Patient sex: M
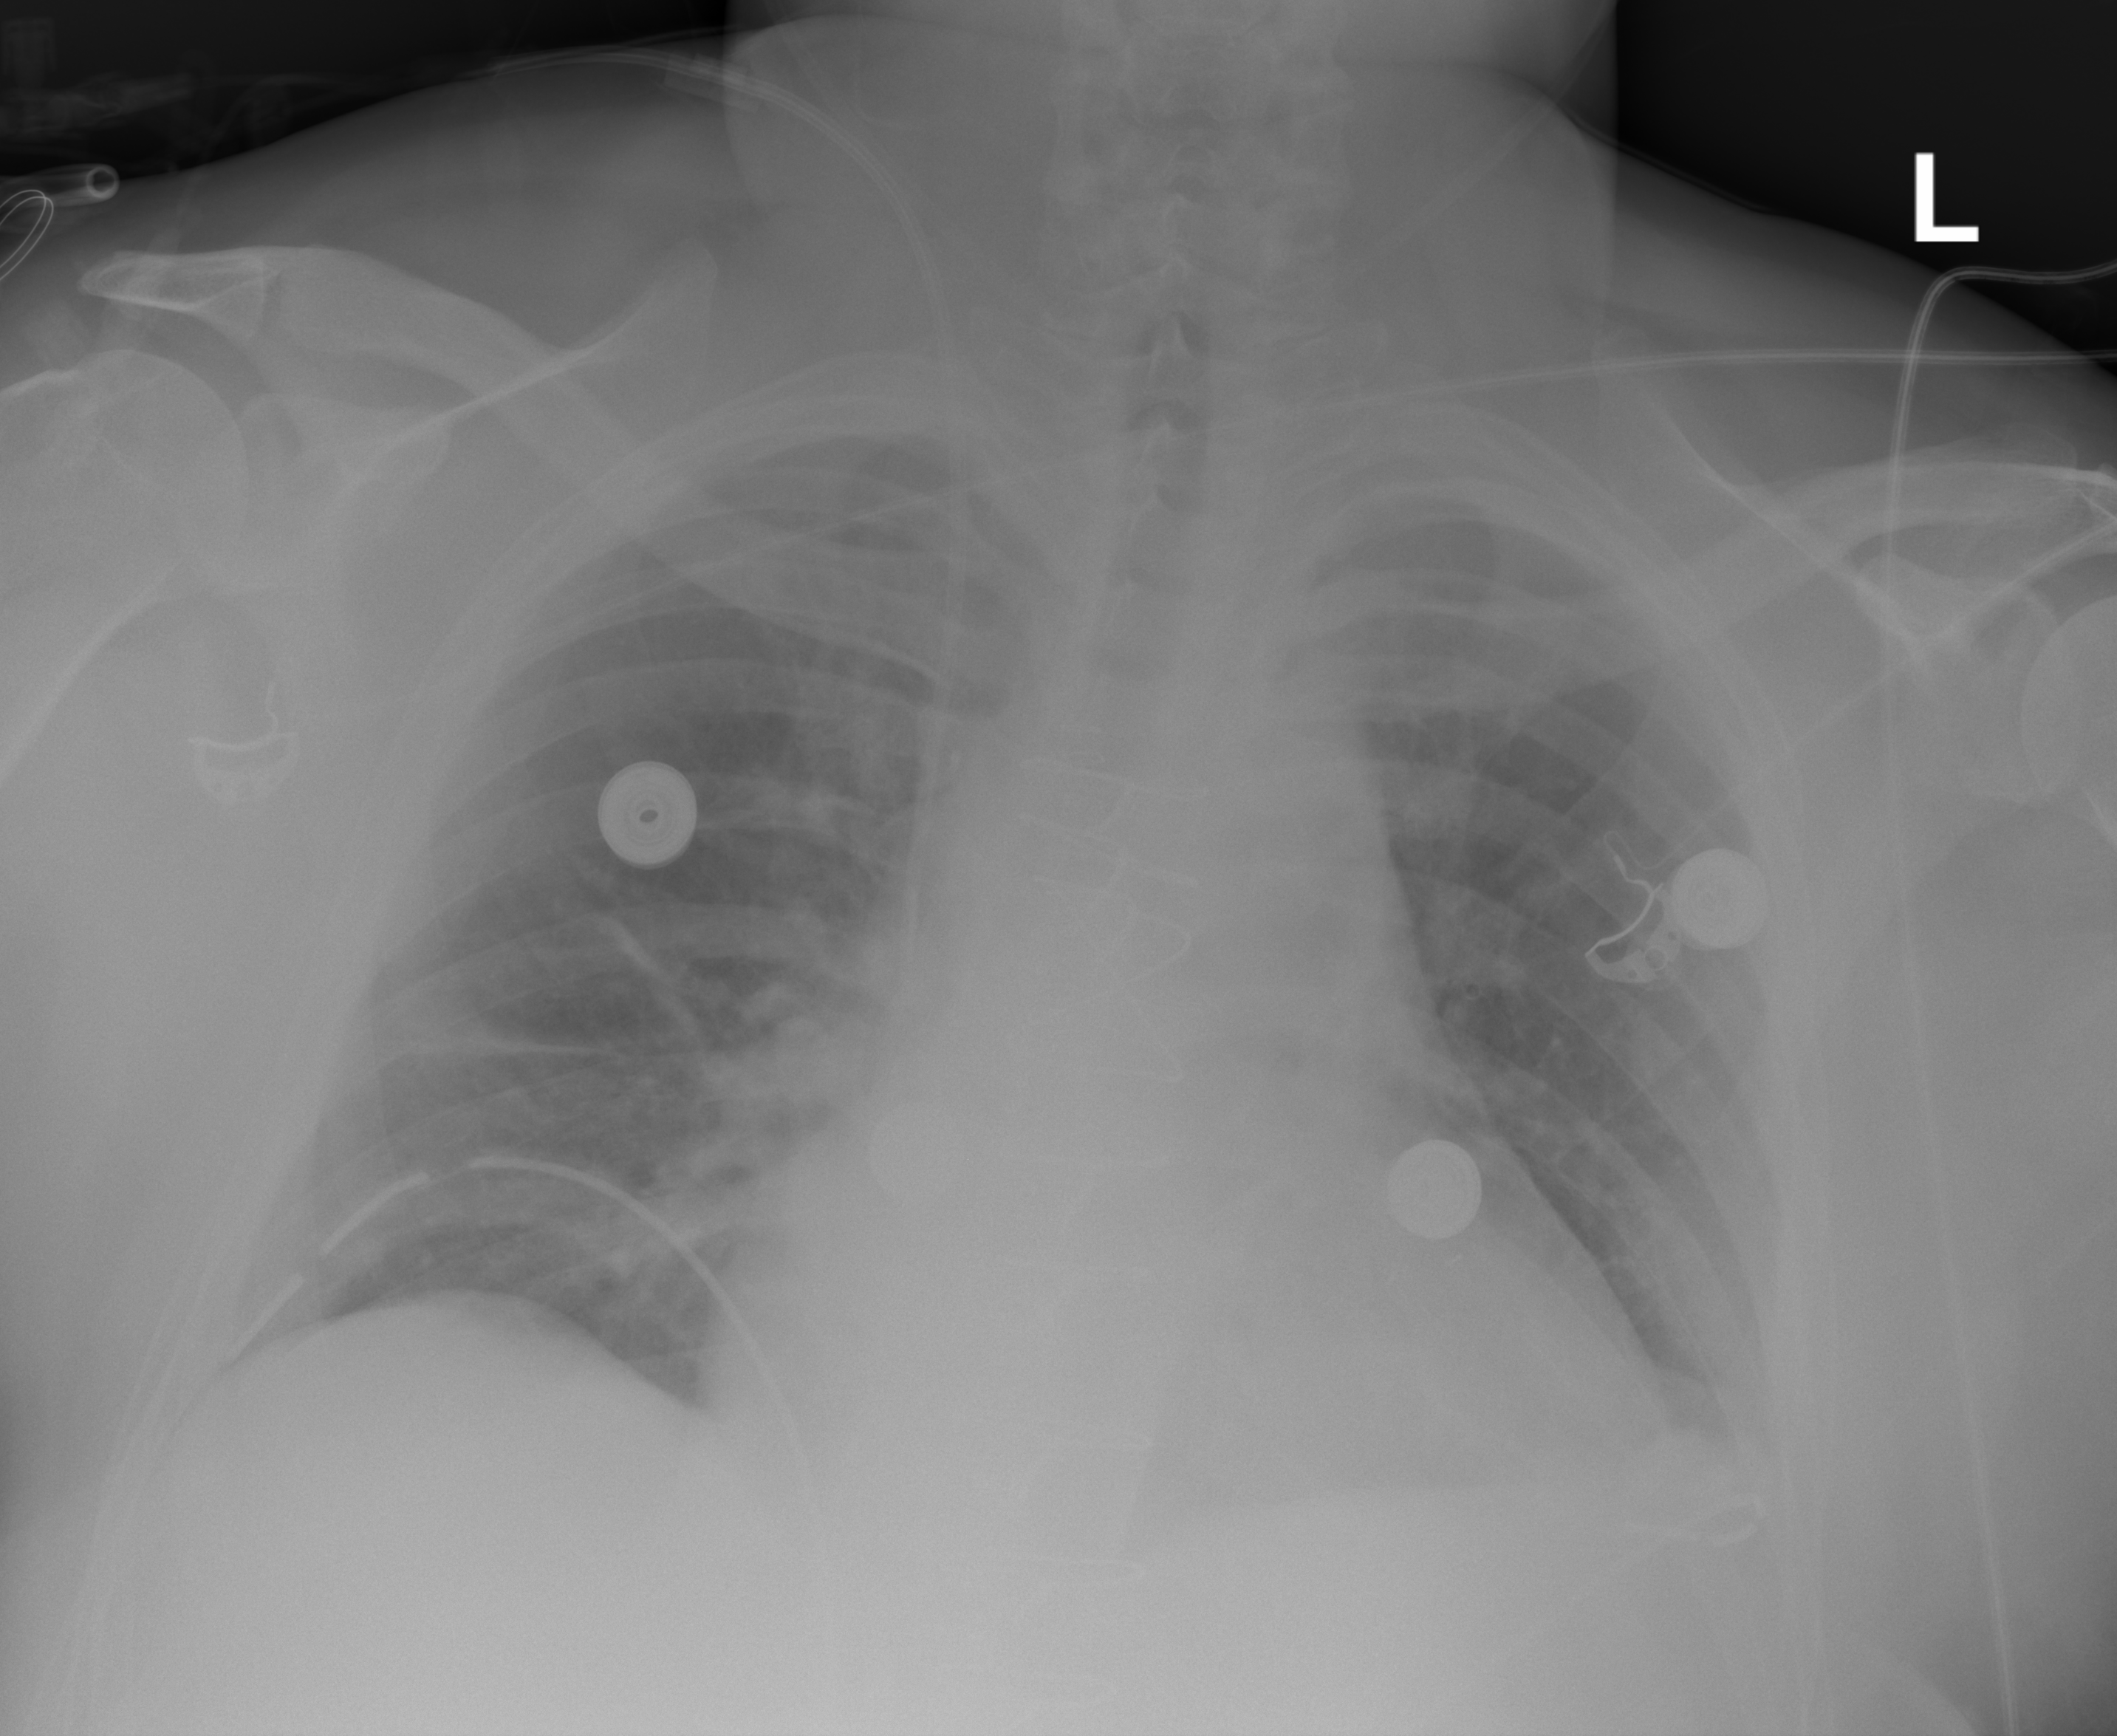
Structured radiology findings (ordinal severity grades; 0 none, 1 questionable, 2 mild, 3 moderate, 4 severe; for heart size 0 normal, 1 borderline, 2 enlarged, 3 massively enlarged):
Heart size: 1
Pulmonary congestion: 0
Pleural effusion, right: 0
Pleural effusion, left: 2
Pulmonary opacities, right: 0
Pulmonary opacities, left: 0
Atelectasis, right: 2
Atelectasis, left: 2